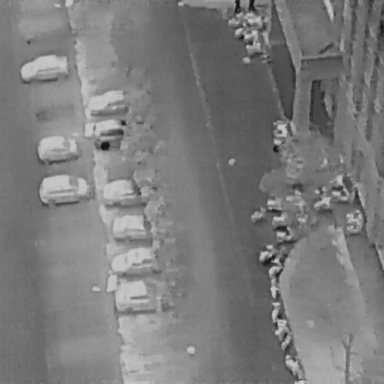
There are 36 objects shown in the infrared image, including two People, 25 Bicycles, and nine Cars.